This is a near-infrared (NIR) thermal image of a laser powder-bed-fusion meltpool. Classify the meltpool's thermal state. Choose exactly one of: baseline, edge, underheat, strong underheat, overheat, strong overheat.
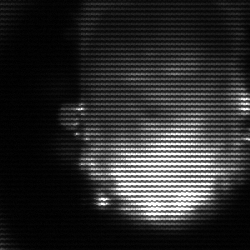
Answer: baseline